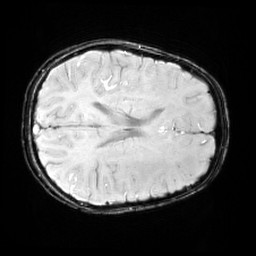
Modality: SWI
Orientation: axial
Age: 9
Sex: female
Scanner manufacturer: siemens
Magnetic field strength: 3 T
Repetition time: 0.027 s
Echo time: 0.02 s